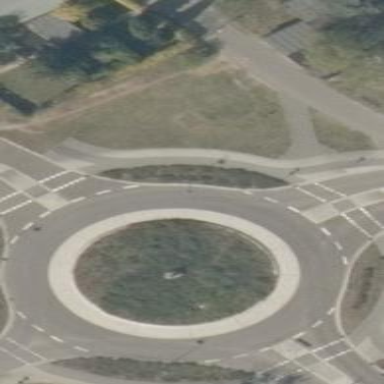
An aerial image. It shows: Residential road with roundabout.